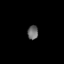
Tissue: lung
Cell type: Endothelial cells
Senescence score: 0.5991
Nuclear area (px): 144
Mean DAPI intensity: 106.597